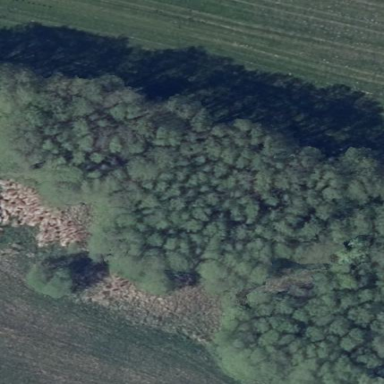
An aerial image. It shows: Forest area.